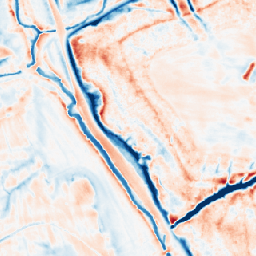
Category: multiscale
Decomposition family: dog_multiscale
Decomposition parameters: sigma_ratio: 1.6
n_scales: 5
base_sigma: 0.5
Upsampling method: nearest
Upsampling parameters: scale: 8
Upsampling scale: 8